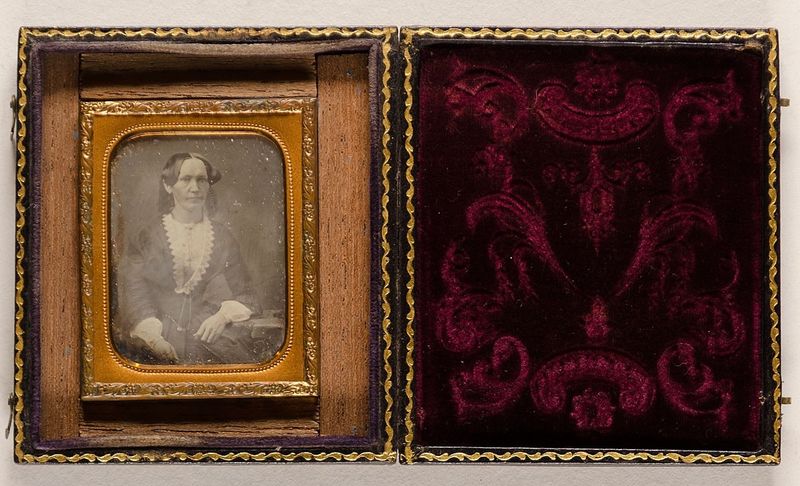
Titel: Frau Gretchen Peters, geb. Bibow (Mutter von Frau Professor Gottsche)
Standort: Hamburg
Institution: Museum für Kunst und Gewerbe Hamburg
Schlagwörter: frau, portrait, figur, foto, fotografie, photographie, photo, etui, lichtbild, daguerreotypie, bildwerke, angewandte und bildende kunst, hessische systematik, porträt, porträtfotografie, porträtphotographie, hüftbild